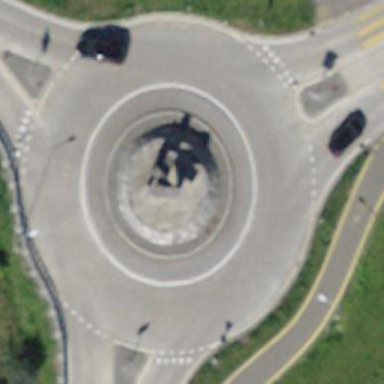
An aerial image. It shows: Secondary road with concrete surface leading to roundabout.